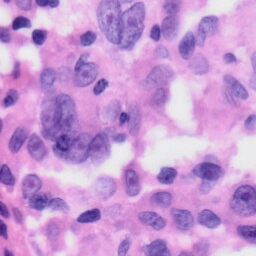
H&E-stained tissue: Skin